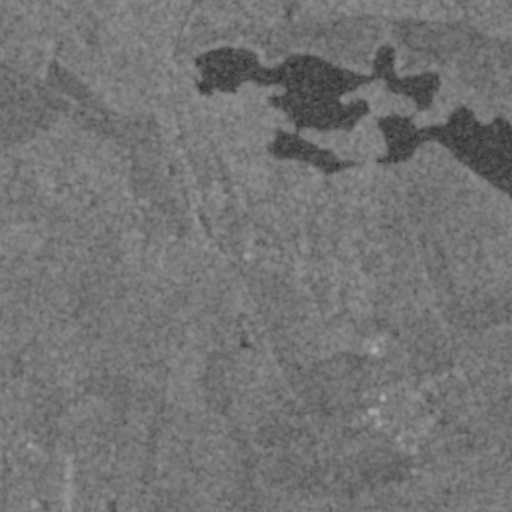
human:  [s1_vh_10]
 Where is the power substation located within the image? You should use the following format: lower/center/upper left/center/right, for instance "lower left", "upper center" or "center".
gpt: The power substation is located in the center right of the image.
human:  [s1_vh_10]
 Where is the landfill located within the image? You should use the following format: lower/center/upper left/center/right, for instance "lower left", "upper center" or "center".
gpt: There is no landfill in the image.

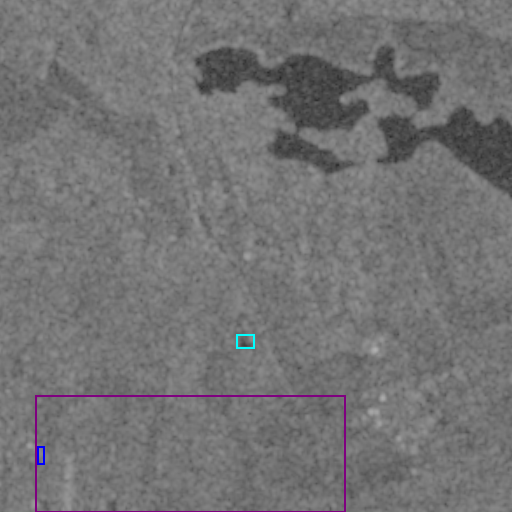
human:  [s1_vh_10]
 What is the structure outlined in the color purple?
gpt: The structure outlined in purple is a crop field.
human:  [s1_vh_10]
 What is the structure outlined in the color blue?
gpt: The structure outlined in blue is a park.
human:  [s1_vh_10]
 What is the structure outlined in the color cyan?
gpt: The structure outlined in cyan is a parking lot.
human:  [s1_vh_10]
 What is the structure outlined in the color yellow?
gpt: There is no yellow outline.